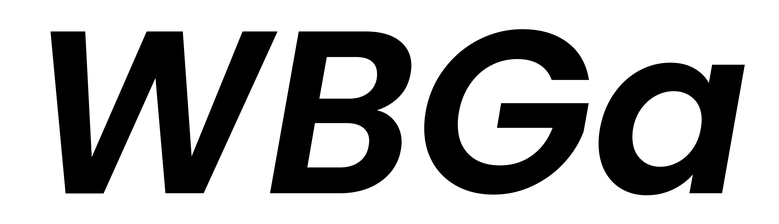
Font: Poppins-SemiBoldItalic